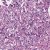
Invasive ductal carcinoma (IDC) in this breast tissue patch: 1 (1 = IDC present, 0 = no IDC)